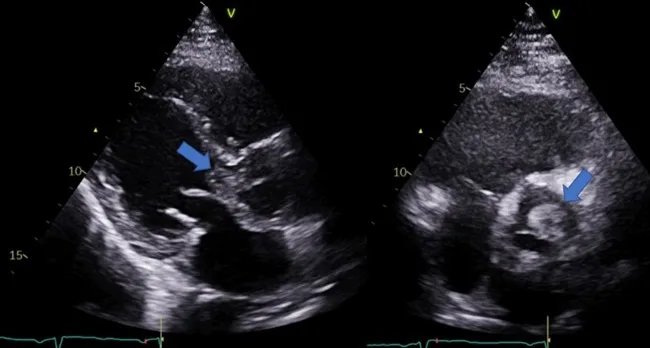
Echocardiography showing a mass (ie, Fungal ball) attached to the cusps of the aortic valve (blue arrows). (For interpretation of the references to color in this figure legend, the reader is referred to the web version of this article. ).
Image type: radiology (ultrasound)